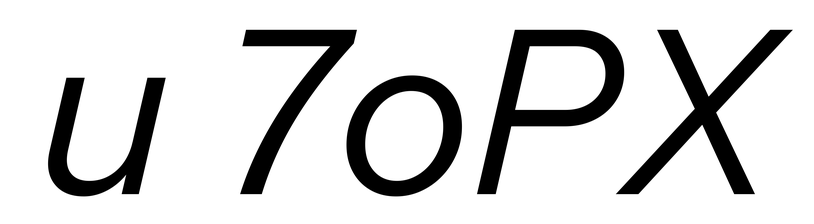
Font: InstrumentSans-Italic_Italic